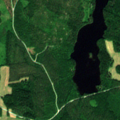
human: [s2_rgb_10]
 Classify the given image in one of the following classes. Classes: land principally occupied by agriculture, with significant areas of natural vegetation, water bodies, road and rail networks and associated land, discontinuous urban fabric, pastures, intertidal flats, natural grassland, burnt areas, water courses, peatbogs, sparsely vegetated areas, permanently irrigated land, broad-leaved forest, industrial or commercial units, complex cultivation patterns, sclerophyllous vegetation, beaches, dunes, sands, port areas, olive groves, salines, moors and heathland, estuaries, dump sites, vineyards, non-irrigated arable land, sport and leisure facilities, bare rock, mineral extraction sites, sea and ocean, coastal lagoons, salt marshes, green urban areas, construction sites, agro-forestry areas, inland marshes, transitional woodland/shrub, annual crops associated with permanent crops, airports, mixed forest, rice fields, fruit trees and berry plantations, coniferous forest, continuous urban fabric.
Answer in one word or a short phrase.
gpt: coniferous forest, mixed forest, transitional woodland/shrub, water bodies